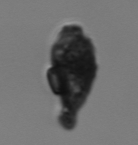
Label: Delphineis